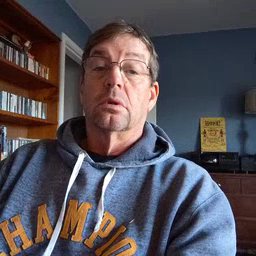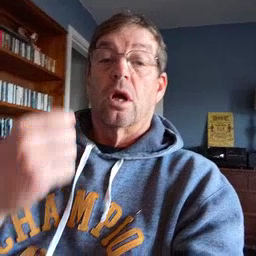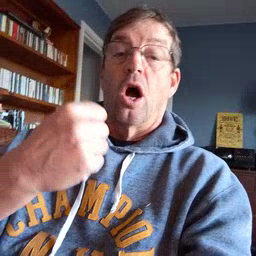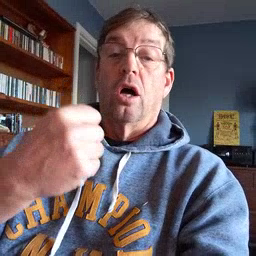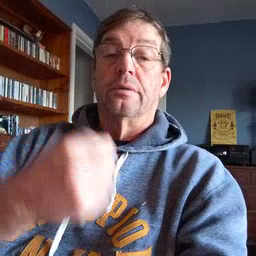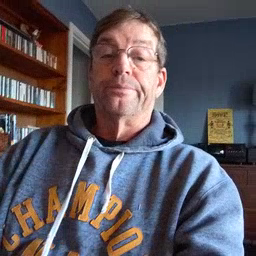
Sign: car